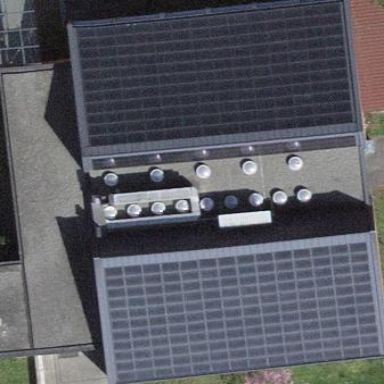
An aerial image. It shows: School building.